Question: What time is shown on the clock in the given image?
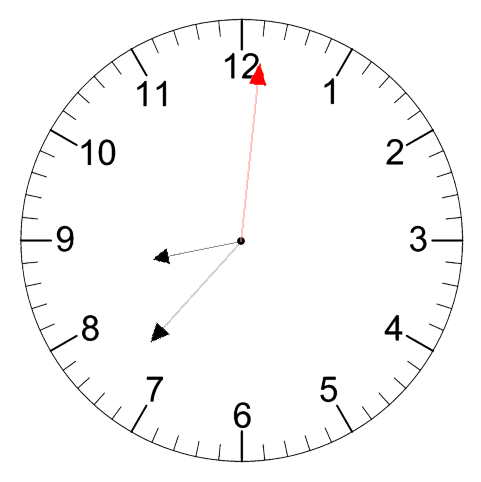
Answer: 08:37:01